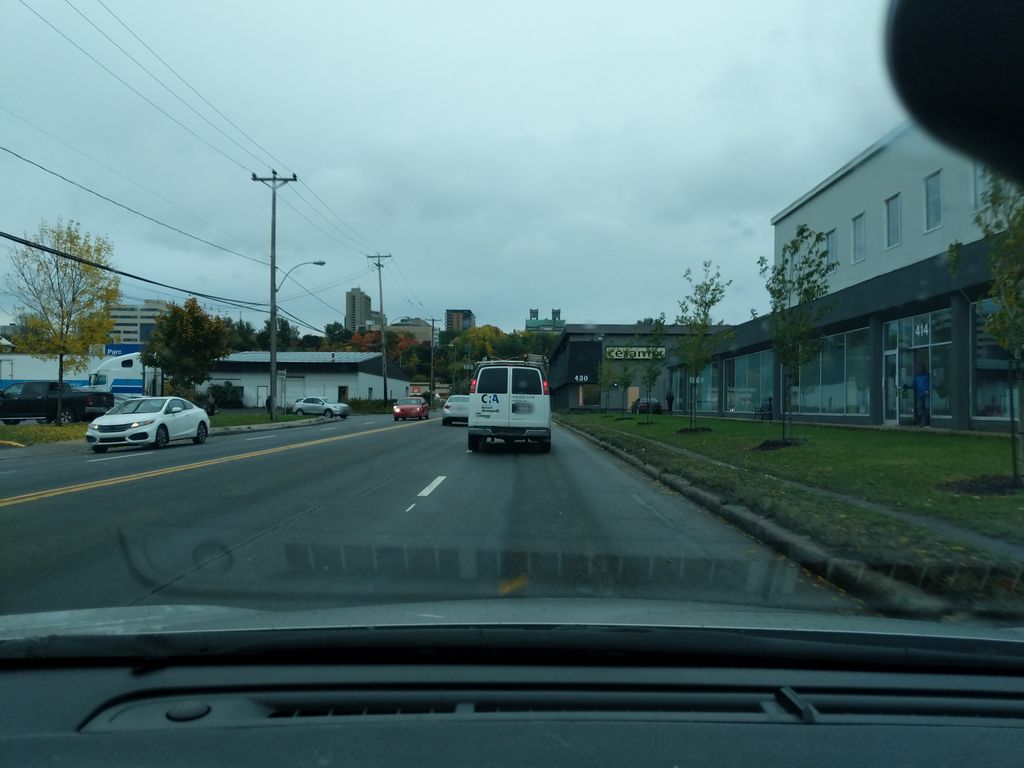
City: quebec_city